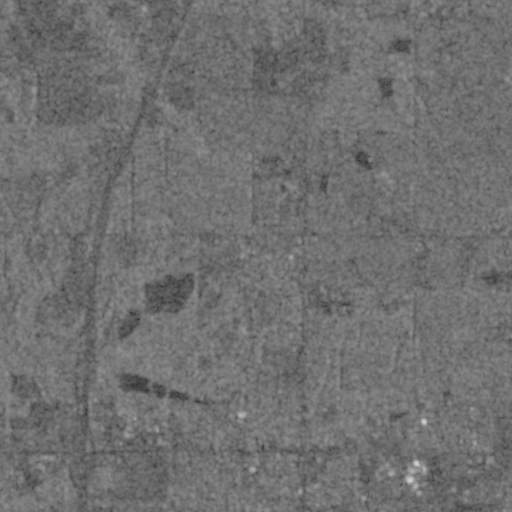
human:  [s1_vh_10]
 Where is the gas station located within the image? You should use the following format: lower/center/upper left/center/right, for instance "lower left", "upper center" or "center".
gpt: The gas station is located in the lower left of the image.
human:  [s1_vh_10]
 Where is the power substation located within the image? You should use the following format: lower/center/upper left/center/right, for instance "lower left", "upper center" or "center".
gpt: The power substation is located in the lower left of the image.
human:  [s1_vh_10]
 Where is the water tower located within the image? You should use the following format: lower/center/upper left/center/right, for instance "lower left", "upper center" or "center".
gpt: The water tower is located in the lower right of the image.
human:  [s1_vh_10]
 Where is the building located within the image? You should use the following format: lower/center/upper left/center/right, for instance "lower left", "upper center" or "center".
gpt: The building is located in the lower of the image.
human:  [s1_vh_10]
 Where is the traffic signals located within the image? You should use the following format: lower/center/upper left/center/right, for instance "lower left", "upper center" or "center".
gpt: The traffic signals is located in the lower left of the image.
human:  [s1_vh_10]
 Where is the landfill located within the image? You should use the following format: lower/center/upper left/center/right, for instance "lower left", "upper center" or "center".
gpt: There is no landfill in the image.

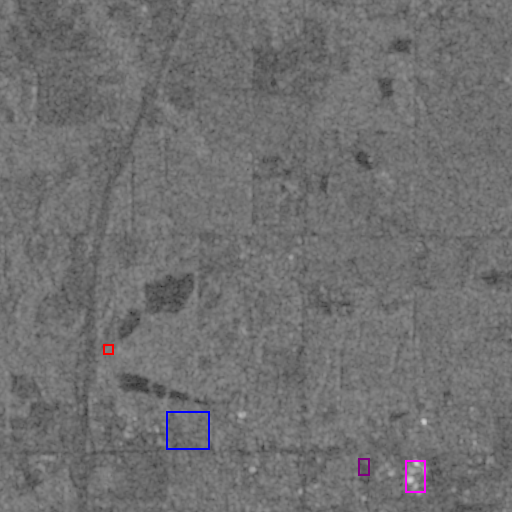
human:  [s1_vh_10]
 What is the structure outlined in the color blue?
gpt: The structure outlined in blue is a park.
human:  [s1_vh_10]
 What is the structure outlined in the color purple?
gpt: The structure outlined in purple is a parking lot.
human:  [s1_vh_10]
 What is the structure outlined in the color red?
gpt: The structure outlined in red is a power substation.
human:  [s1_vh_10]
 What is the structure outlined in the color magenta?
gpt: The structure outlined in magenta is a building.
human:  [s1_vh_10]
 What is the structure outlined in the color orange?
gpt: There is no orange outline.